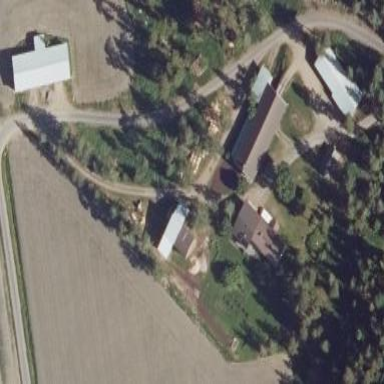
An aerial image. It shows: Farmyard in rural farm setting.